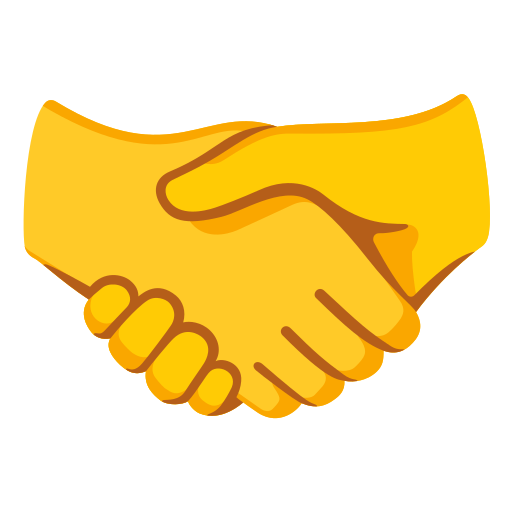
Emoji: 🤝